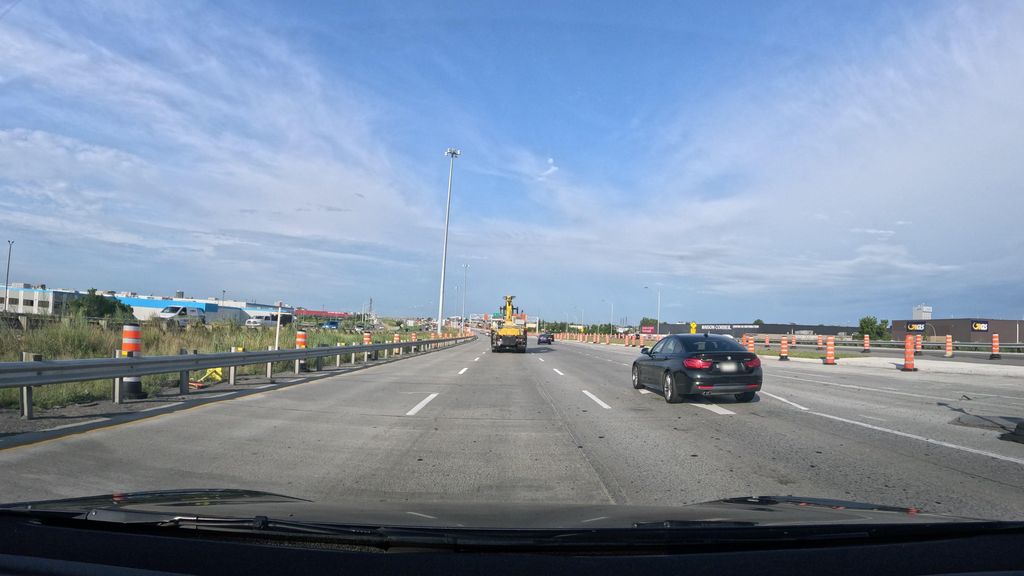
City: montreal